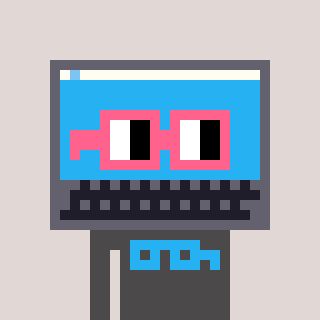
a pixel art character with square pink glasses, a laptop-shaped head and a grayscale-colored body on a warm background